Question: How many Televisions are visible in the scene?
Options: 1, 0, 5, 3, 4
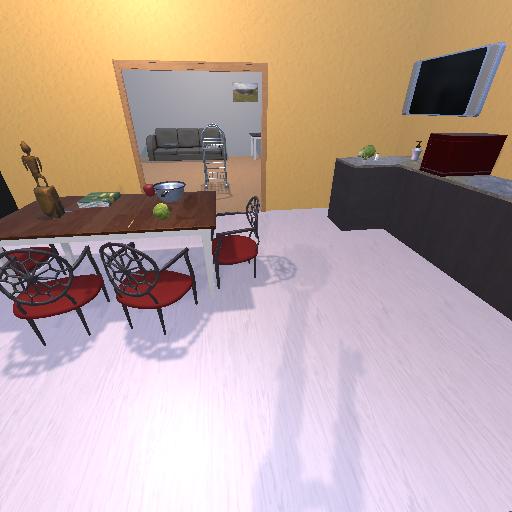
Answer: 1